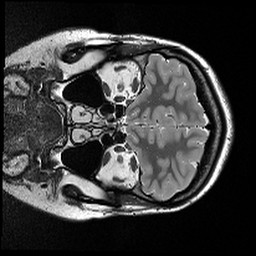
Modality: T2w
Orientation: coronal
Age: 21
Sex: female
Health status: ill
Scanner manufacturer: siemens
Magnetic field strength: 3 T
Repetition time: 5 s
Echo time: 0.085 s